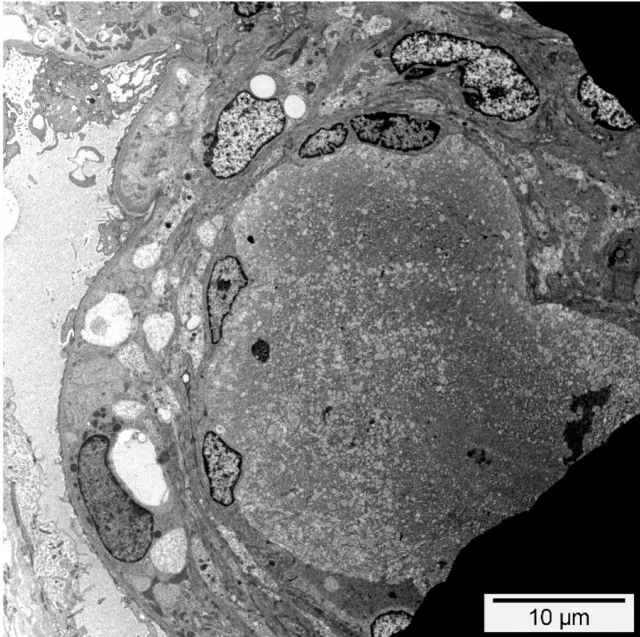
Glomerulus with intraglomerular lipoprotein thrombi. (B) Dilated peripheral glomerular capillary containing a lipoprotein thrombus with its characteristic electron microscopic appearance. While the endothelial cells on the left-hand side are visible and slightly enlarged, they are not detectable in the upper right side. Transmission electron microscopy.
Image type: pathology (h&e)